Question: I am making an image gallery using javafx, i wish to have the feature which allow the user to add some tag(for human faces) to the imageview when the user is onclick at the imageview, it should grab the position of the mouse pointed and prompt a dialog for user to enter the name for the face and save it to database.
Is this achievable by using javafx?
If yes, how should i do that?
Your help is appreciated.
## Sample output of my application below:

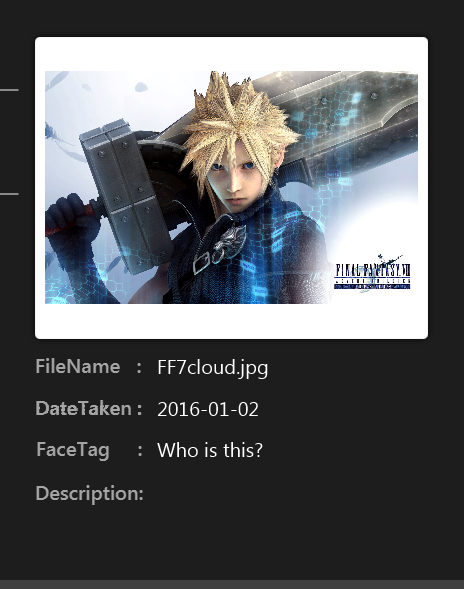
Answer: Sure it's possible. I created this simple example for a single 'Image' that adds a button to the scene which adds a circle where the image was clicked. This should demonstrate the approach.
'''
@Override
public void start(Stage primaryStage) {
ImageView imageView = new ImageView(...);
imageView.setPreserveRatio(true);
imageView.setFitHeight(200);
StackPane pane = new StackPane();
StackPane.setAlignment(imageView, Pos.TOP_LEFT);
pane.getChildren().add(imageView);
VBox box = new VBox(pane);
pane.setOnMouseClicked(evt -> {
if (evt.getButton() == MouseButton.PRIMARY) {
// create node(s) that uses the click data
Button button = new Button("Show point");
button.setOnAction(e -> {
// do something with the data on user interaction
box.getChildren().remove(button);
Circle circle = new Circle(evt.getX(), evt.getY(), 5, Color.RED);
Pane circlePane = new Pane(circle);
StackPane.setAlignment(circlePane, Pos.TOP_LEFT);
pane.getChildren().add(circlePane);
});
box.getChildren().add(button);
}
});
Scene scene = new Scene(box, 200, 300);
primaryStage.setScene(scene);
primaryStage.show();
}
'''
For your application you would:
- 'ImageView'- 'evt.getX() * imageView.getImage().getWidth() / imageView.getLayoutBounds().getWidth()''evt.getX() / imageView.getLayoutBounds().getWidth()'<URL>- 'ImageView'